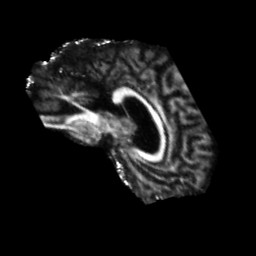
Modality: FA
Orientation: sagittal
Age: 52
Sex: male
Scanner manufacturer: siemens
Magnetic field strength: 3 T
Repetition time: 5.47 s
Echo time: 0.0854 s